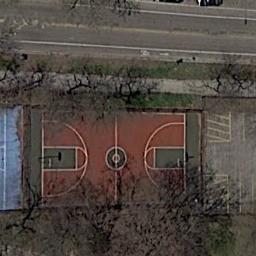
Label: basketball_court